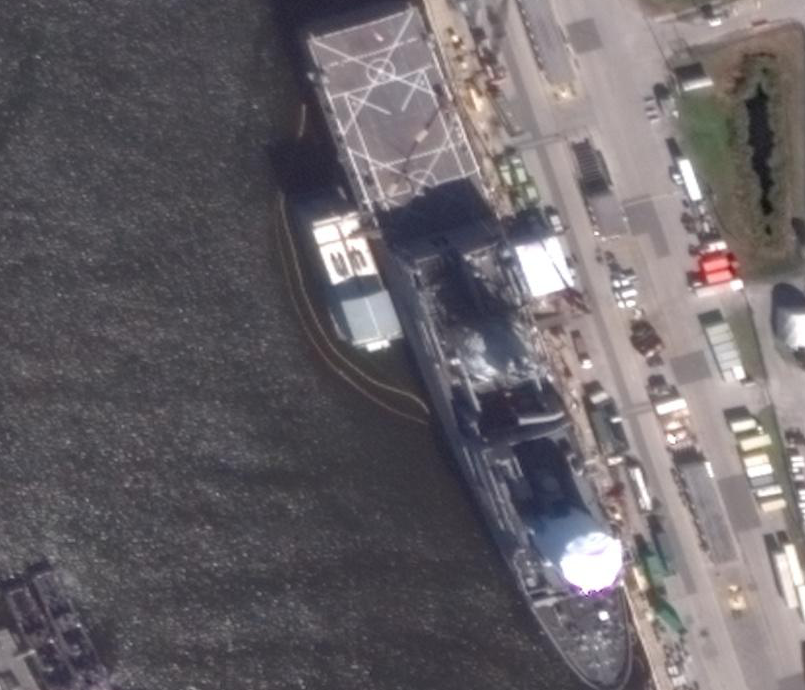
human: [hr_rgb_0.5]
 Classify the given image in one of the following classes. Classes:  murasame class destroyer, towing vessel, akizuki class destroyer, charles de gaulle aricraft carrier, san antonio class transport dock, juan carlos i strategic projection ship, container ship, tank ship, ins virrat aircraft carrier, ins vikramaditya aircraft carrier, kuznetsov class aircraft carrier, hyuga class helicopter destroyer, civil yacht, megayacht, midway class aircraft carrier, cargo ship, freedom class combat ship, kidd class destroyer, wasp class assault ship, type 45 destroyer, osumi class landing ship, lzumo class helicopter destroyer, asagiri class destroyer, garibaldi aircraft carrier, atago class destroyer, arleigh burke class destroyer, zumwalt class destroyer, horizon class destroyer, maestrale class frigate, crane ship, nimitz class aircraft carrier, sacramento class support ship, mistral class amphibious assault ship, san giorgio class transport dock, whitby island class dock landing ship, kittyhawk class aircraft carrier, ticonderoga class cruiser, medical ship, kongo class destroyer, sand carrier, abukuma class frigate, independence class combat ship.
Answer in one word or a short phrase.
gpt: San Antonio class transport dock